Brain MRI, t2w sequence, axial 2D slice.
Patient: age 25, sex F, weight 78 kg, height 1.78 m
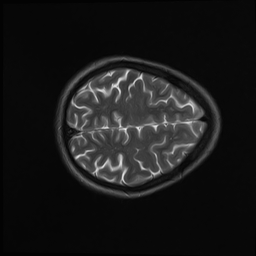